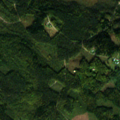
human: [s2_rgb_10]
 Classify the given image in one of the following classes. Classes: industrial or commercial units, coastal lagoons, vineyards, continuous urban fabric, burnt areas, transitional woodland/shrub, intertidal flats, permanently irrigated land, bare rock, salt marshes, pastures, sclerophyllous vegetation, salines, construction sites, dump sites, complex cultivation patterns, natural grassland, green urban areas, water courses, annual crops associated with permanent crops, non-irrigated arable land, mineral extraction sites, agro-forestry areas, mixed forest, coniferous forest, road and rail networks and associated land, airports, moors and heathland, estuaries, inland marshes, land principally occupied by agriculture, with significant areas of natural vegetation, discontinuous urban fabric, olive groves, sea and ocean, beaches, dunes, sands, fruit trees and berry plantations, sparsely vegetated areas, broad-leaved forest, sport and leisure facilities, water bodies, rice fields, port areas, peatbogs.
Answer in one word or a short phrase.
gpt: coniferous forest, mixed forest